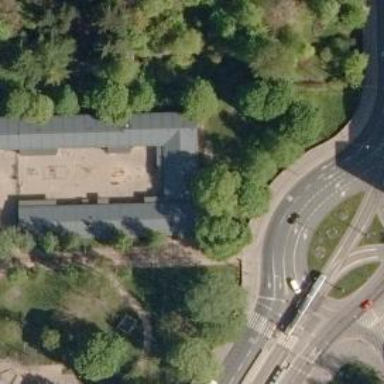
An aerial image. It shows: Kindergarten with gabled roof.